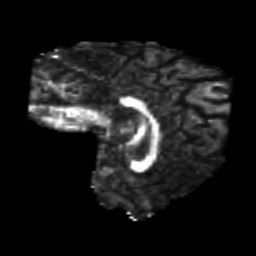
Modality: FA
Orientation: sagittal
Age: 25
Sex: male
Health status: healthy
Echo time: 0.074 s